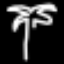
Label: palm tree